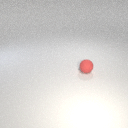
small red rubber sphere